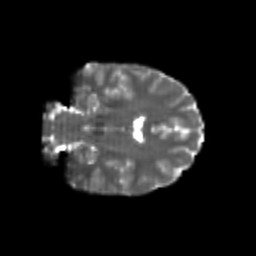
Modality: T2w
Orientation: coronal
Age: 24
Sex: female
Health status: healthy
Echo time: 0.074 s